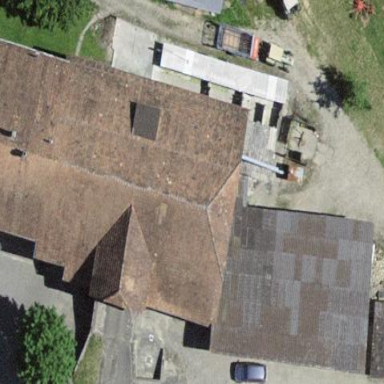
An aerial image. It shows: Farm building.